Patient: sex M, age 47
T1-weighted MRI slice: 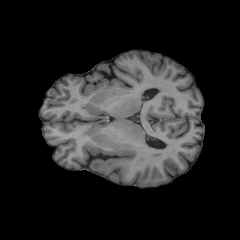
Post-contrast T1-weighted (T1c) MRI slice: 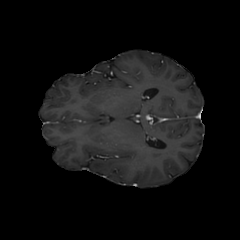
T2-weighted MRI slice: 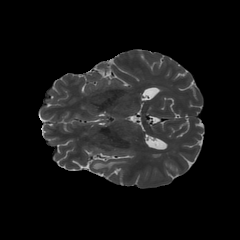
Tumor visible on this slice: yes
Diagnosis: Glioblastoma, IDH-wildtype
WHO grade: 4